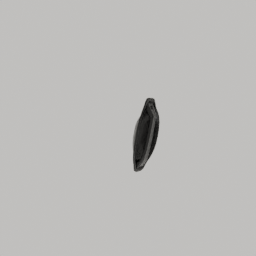
Label: mechanical